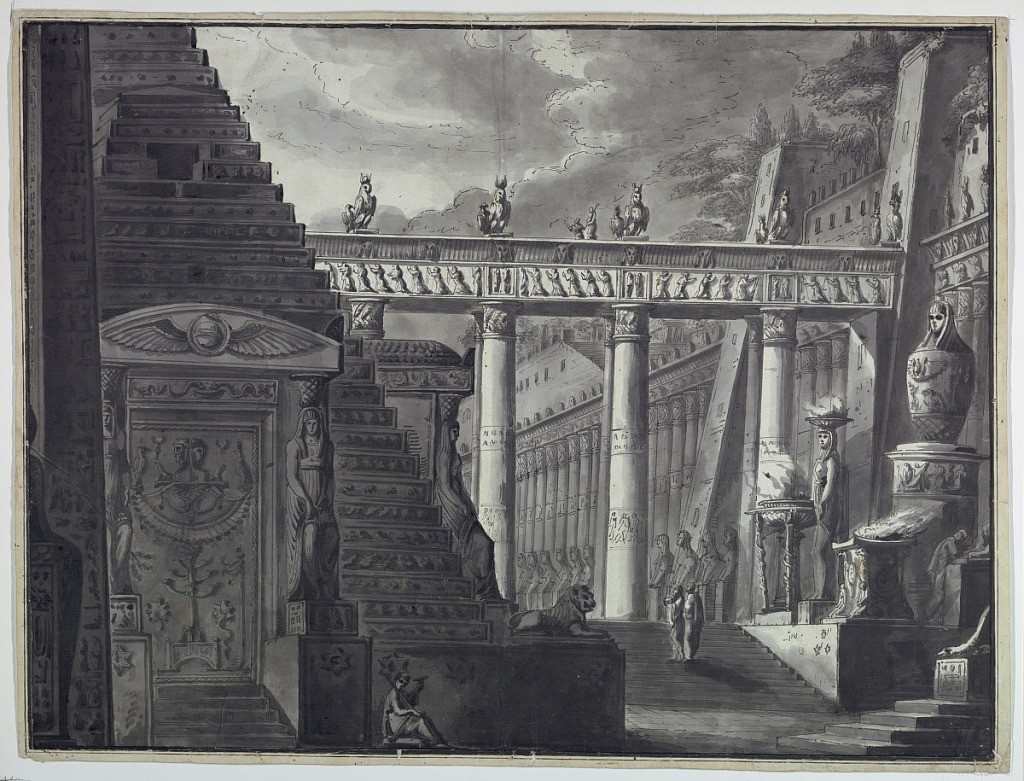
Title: Stage Design, Courtyard of an Egyptian Temple
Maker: Antonio Giuseppe Basoli, Italian, 1774–1843
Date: early 19th century
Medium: Pen and black ink, brush and gray wash on paper
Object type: Drawing
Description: Horizontal rectangle. Court in Egyptian temple with sculptures and elaborate decorations. Two figures in middleground at right ascend staircase.